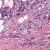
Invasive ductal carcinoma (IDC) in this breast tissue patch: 1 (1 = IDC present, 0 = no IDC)